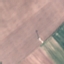
Land use / land cover: AnnualCrop